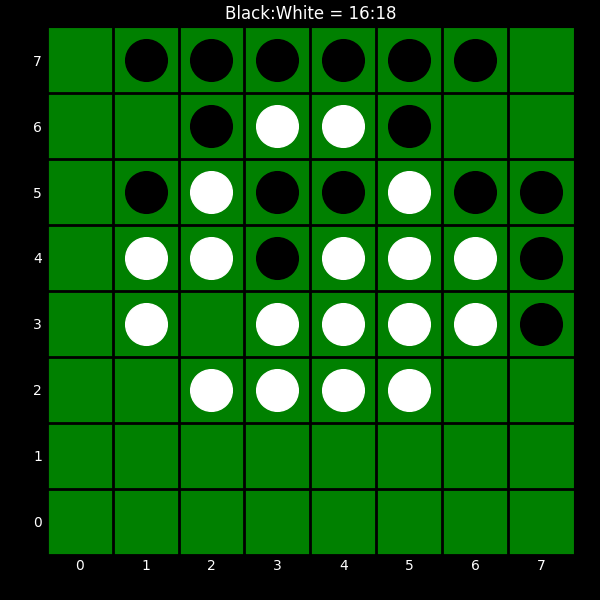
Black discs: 16
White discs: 18